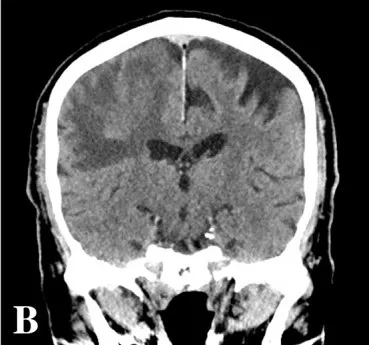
CT head pre- and post-corticosteroid therapy. (A,B) Initial CT head pre-corticosteroid therapy revealed a large hypodense lesion in the right parietal lobe with vasogenic edema.
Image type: radiology (ct)